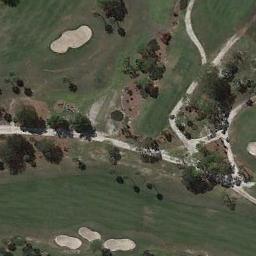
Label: golf_course